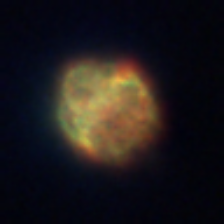
Taxon: Ciliates
Group: Other